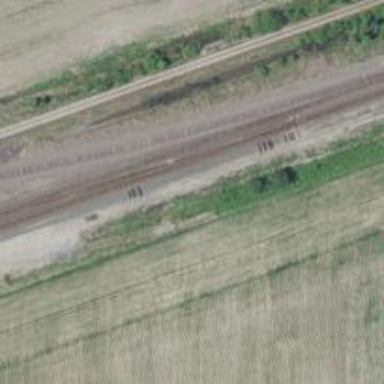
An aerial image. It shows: Railway spur junction.